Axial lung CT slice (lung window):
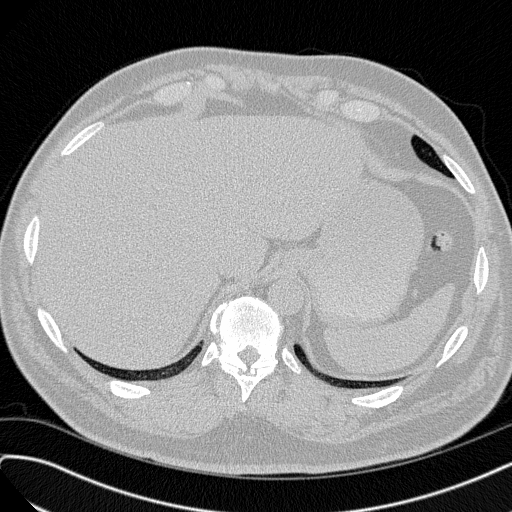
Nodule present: no